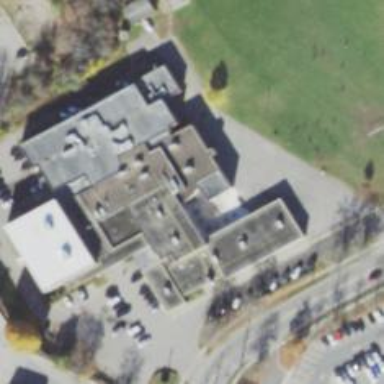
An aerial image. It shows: School.